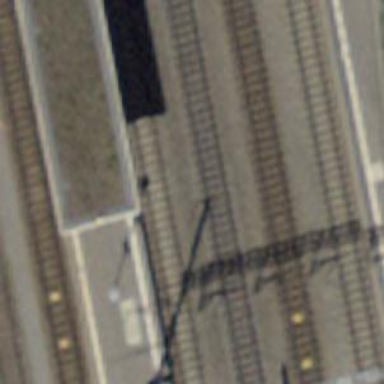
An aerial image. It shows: Railway stop with public transport stop position.